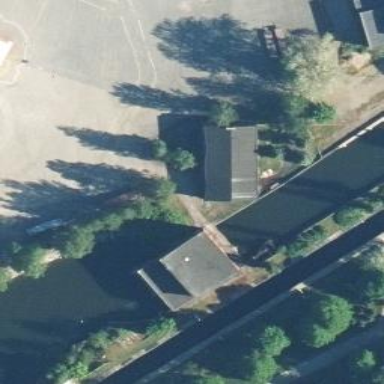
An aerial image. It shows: Lock on waterway.